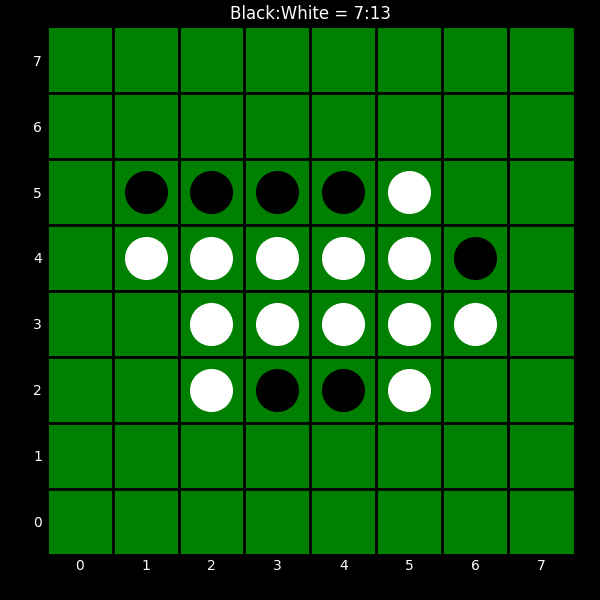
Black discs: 7
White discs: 13